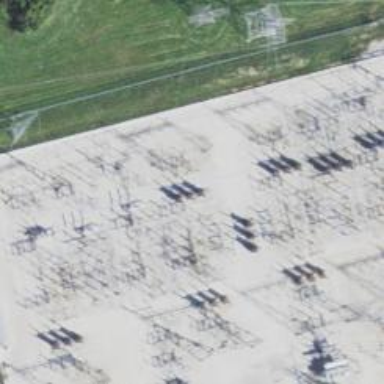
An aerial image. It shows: Switch used for power control.